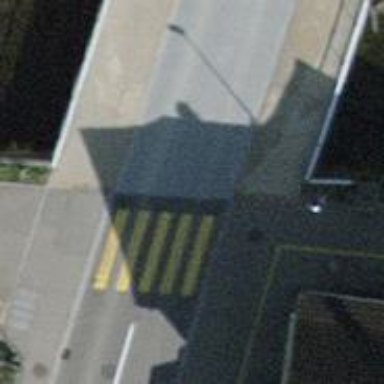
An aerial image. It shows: Concrete bridge on tertiary road.